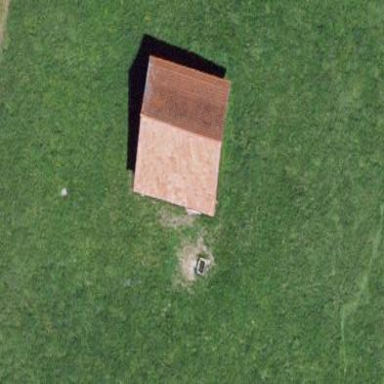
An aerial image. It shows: Shed building.